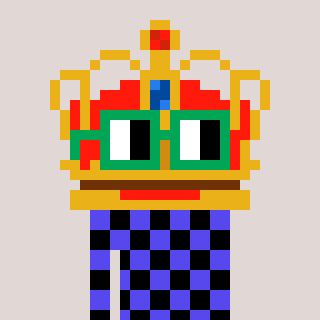
a pixel art character with square green glasses, a crown-shaped head and a computerblue-colored body on a warm background